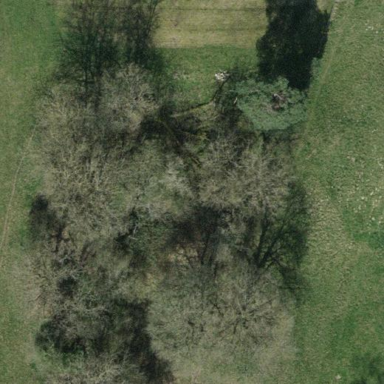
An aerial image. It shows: Beautiful woodland area.